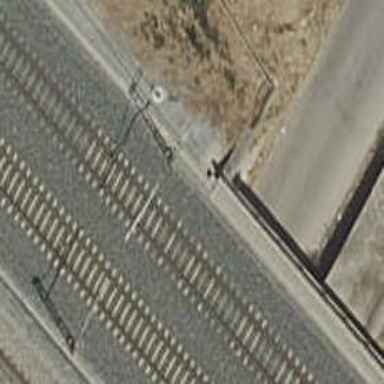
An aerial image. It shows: Guard rail.